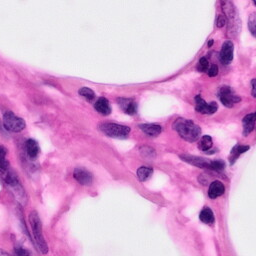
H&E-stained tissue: Pancreatic